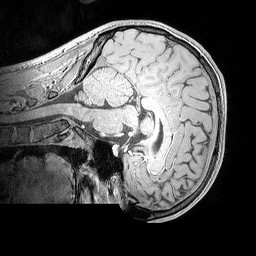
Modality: MP2RAGE
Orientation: sagittal
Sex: male
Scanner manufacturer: siemens
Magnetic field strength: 3 T
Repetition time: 5 s
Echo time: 0.00292 s